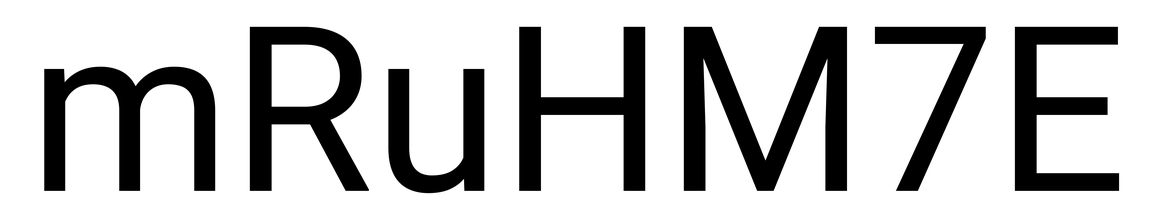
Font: Roboto_Regular